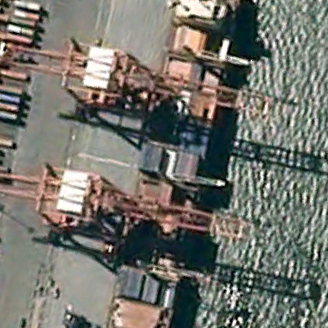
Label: Container_ship